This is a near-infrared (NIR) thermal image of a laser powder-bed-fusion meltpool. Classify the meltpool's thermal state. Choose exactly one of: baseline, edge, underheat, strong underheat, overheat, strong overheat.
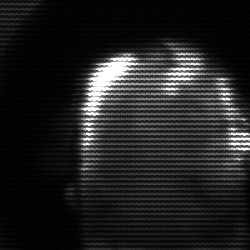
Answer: baseline